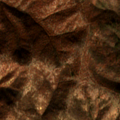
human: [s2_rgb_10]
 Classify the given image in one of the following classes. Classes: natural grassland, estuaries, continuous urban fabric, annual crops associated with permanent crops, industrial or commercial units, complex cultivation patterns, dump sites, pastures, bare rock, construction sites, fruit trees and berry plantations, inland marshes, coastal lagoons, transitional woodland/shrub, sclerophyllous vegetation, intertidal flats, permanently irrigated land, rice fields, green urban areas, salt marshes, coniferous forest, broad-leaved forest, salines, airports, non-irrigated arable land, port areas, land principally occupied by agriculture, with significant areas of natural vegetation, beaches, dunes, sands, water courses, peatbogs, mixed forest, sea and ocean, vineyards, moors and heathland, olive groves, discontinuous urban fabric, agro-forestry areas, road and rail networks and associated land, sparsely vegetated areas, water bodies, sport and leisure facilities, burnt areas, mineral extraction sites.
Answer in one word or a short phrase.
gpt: broad-leaved forest, transitional woodland/shrub